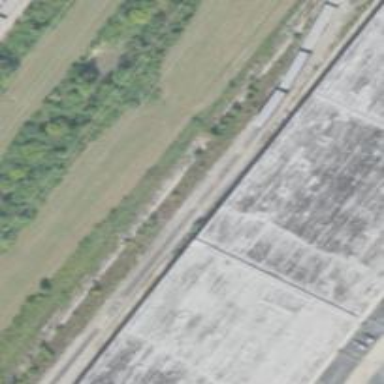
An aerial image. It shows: Abandoned railway.